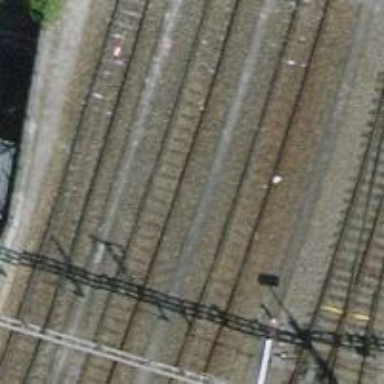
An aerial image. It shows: Railway yard with one track. The railway is electrified with contact line.